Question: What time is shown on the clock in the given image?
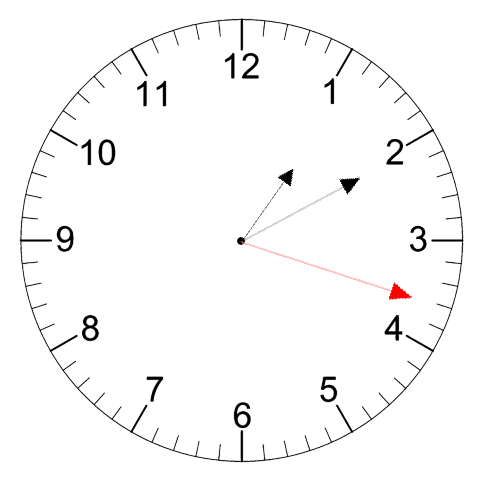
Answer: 01:10:18